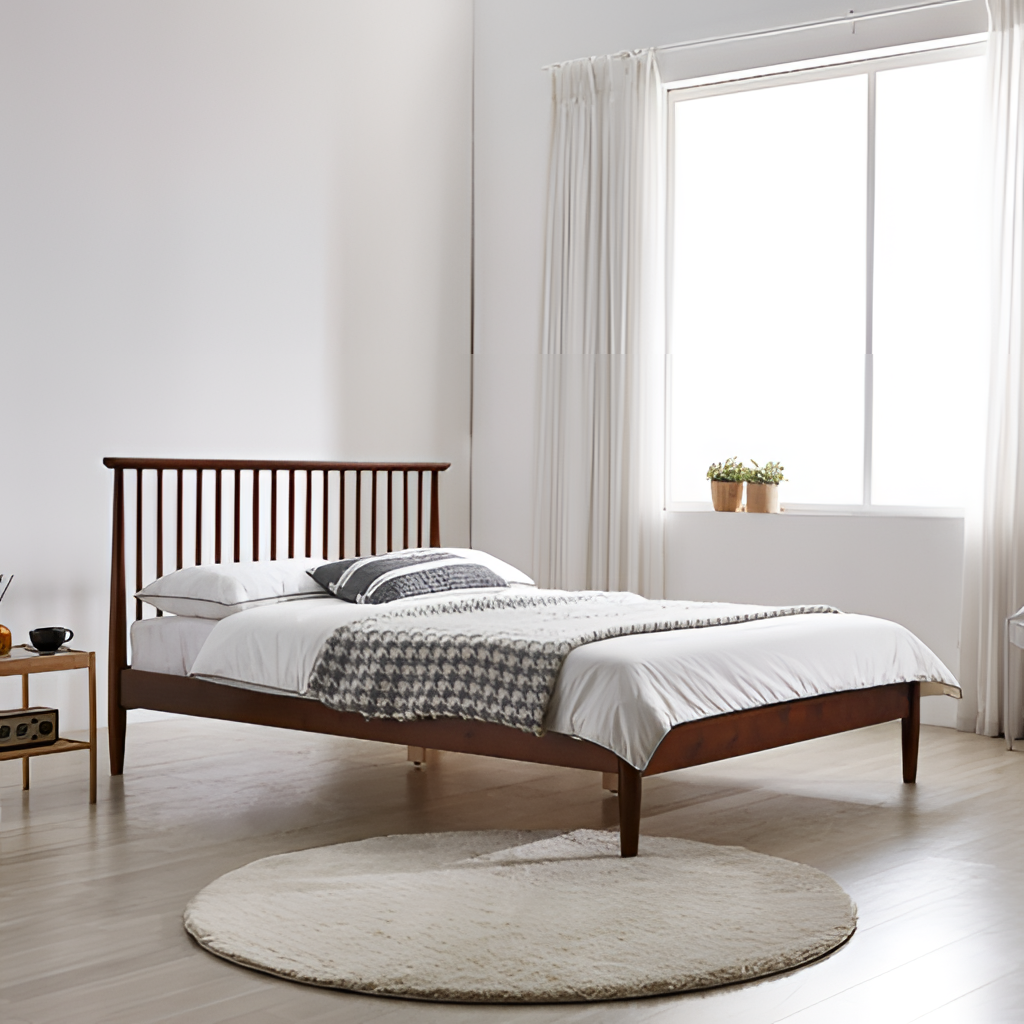
brown wood bed, bedroom, minimalist, paint wallpaper, with solid pattern, wood flooring, with plank pattern